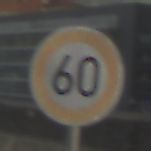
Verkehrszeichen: Geschwindigkeit60
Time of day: SunriseSunset
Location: Outdoor (Urban)
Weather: PartlyCloudy
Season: NotSpecified
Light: Natural